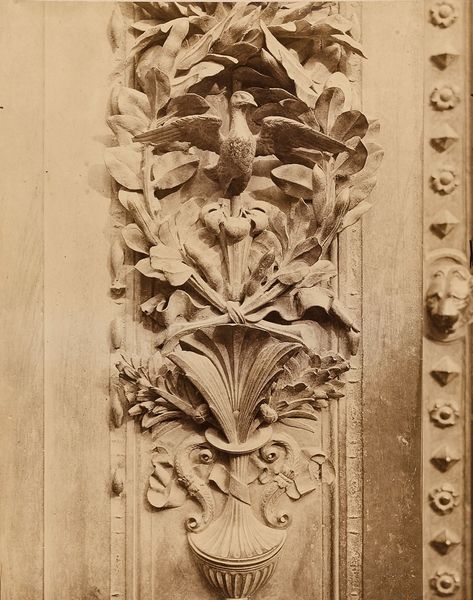
Titel: Serie von Details der Bronzetür v. A. Pisano am Baptisterium San Giovanni in Florenz
Künstler: Giacomo Brogi
Standort: Hamburg
Institution: Museum für Kunst und Gewerbe Hamburg
Schlagwörter: ornamente, foto, fotografie, photographie, dom, kathedrale, photo, portal, dorfkirche, sand, bird, details, door, basilika, baptisterium, kirchenbau, architekturfotografie, ausstattung, albumin, san, lichtbild, leafs, sachfotografie, historische, giovanni, stadtkirche, architekturphotographie, bildwerke, architekture, angewandte und bildende kunst, hessische systematik, schwarzweißpositivverfahren, silbersalzverfahren, schwarzweißfotografie, gebäude, örtlichkeit, straße, stätte, objektstudien, sachphotographie, albuminpapier, südportal, accesoires